Field crop: maize
Growth stage: 2
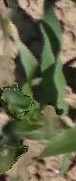
Species: maize